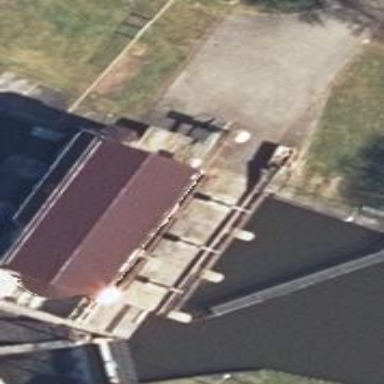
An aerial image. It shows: Hydro power generator.